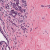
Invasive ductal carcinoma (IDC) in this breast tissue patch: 0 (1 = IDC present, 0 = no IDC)